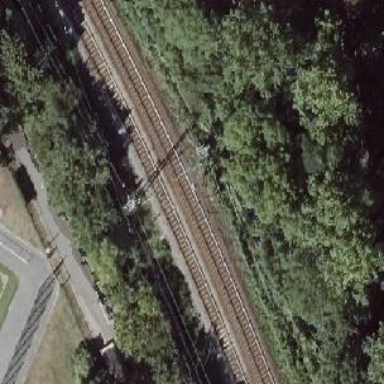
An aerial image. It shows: Railway signal.